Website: crate-barrel
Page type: orders-overview
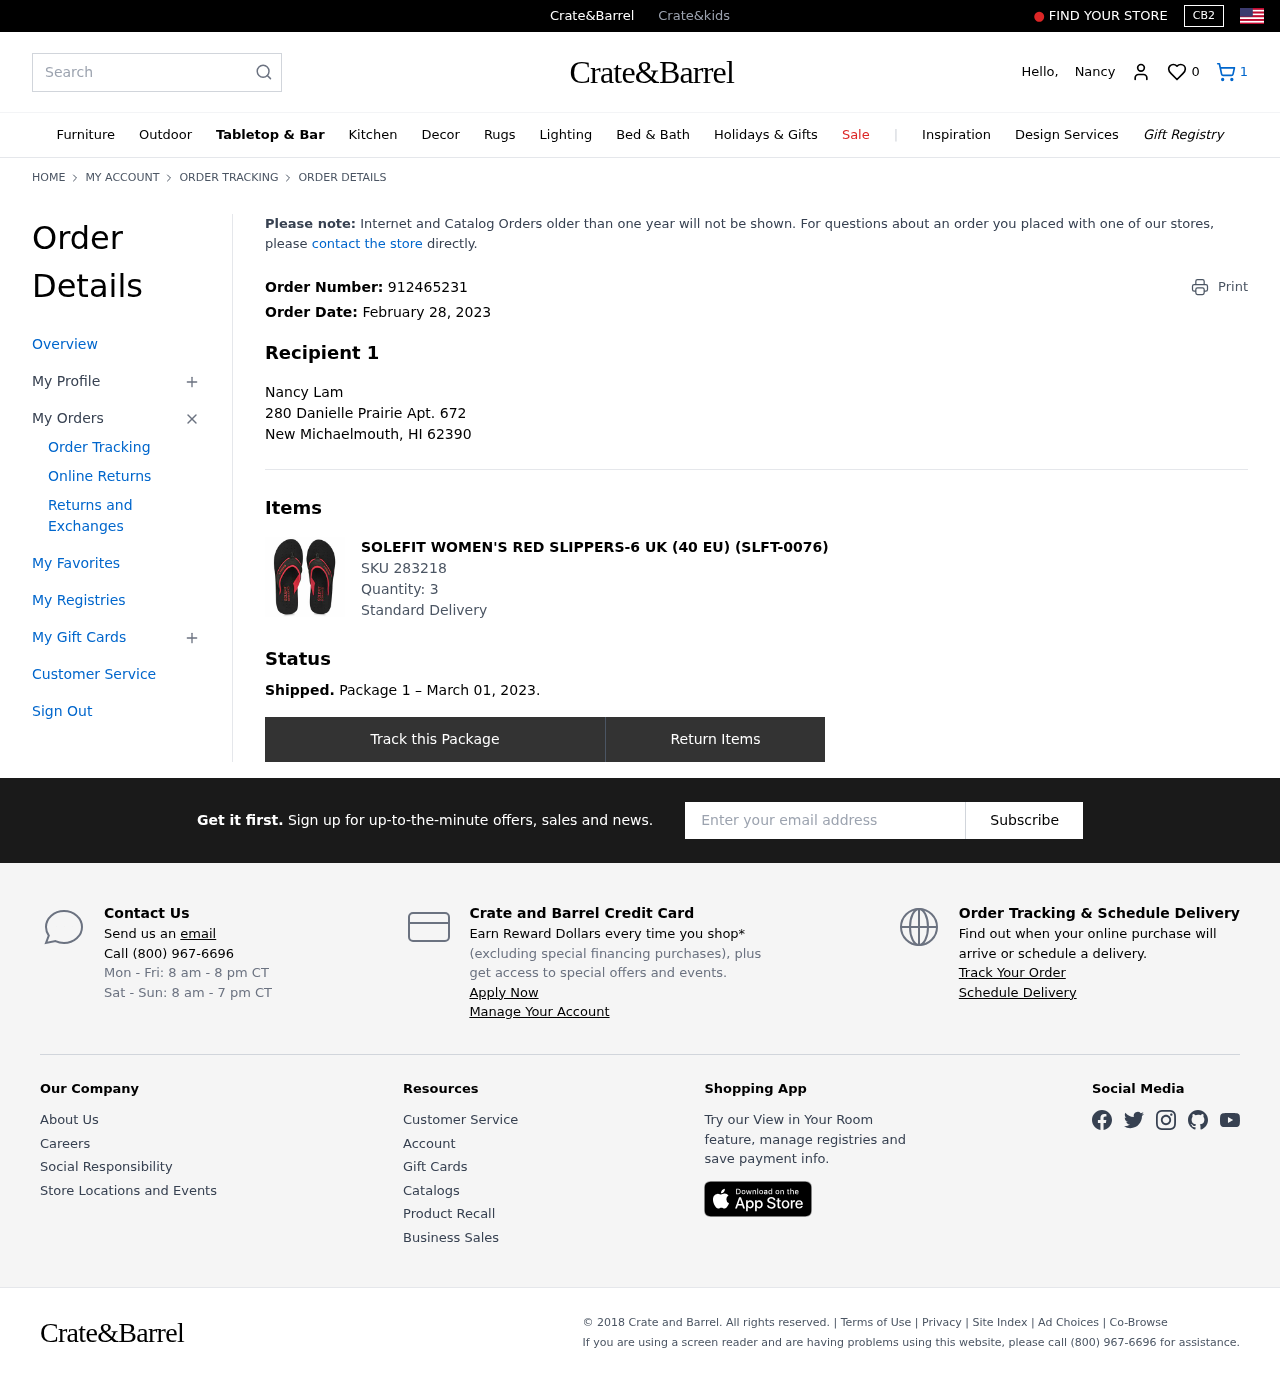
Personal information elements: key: PII_CITY_STATE_ZIP
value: New Michaelmouth, HI 62390
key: PII_FIRSTNAME
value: Nancy
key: PII_FULLNAME
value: Nancy Lam
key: PII_STREET
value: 280 Danielle Prairie Apt. 672
Product elements: key: PRODUCT1_NAME
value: Solefit Women's Red Slippers-6 UK (40 EU) (SLFT-0076)
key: PRODUCT1_QUANTITY
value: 3
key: PRODUCT1_SKU
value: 283218
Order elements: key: ORDER_NUM_ITEMS
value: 1
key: ORDER_ID
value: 912465231
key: ORDER_DATE
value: February 28, 2023
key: ORDER_SHIPPING_DATE
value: March 01, 2023
Search elements: key: HEADER_SEARCH
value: Search
Other elements: key: FAVORITES_COUNT
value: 0